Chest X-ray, AP view. Patient: 15 years old, sex M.
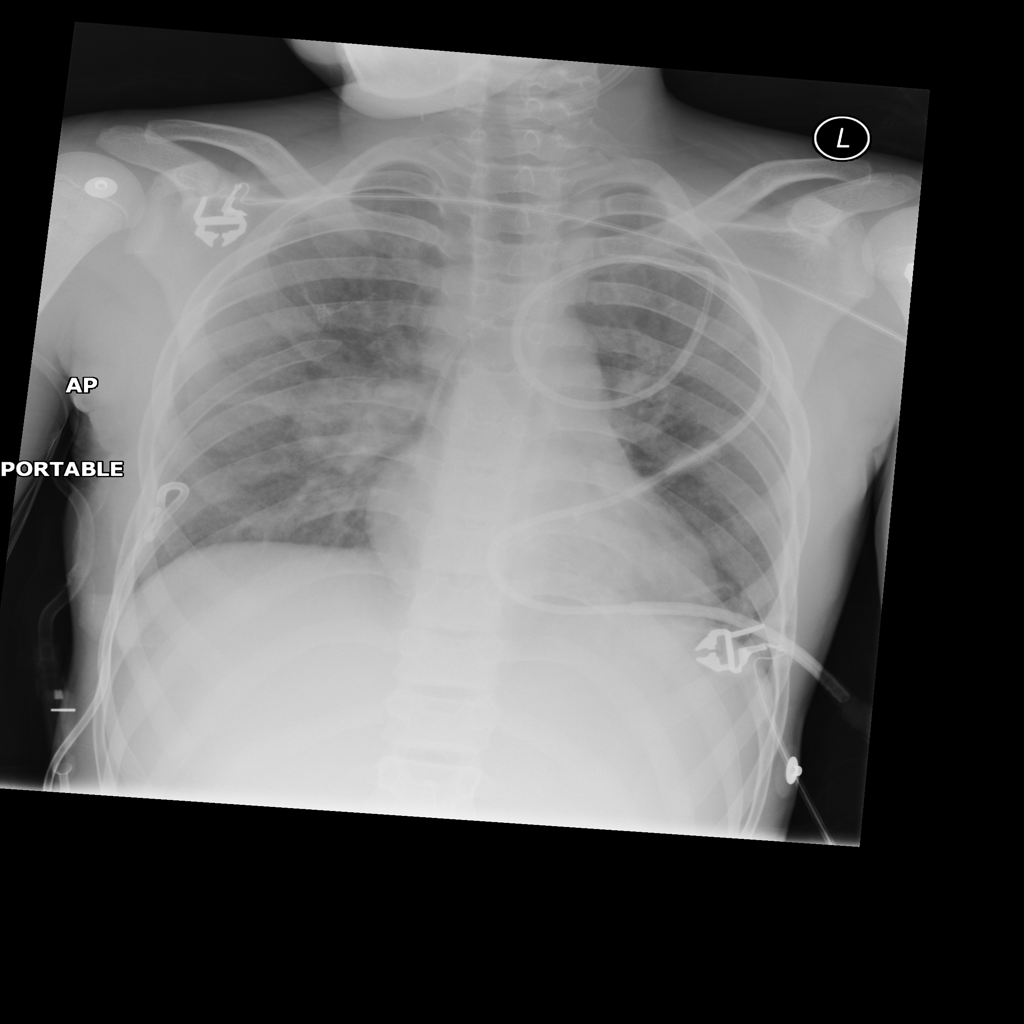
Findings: Mass